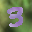
Label: 3